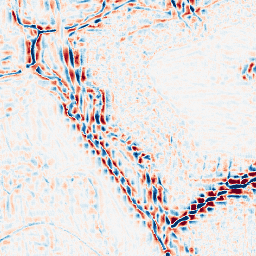
Category: wavelet
Decomposition family: wavelet_reverse_biorthogonal
Decomposition parameters: wavelet: rbio5.5
level: 3
Upsampling method: fft_zeropad
Upsampling parameters: scale: 2
Upsampling scale: 2